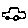
Label: car